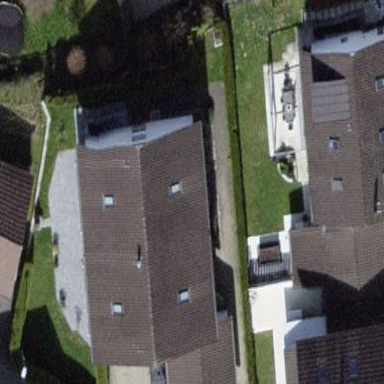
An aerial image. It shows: Terrace building.